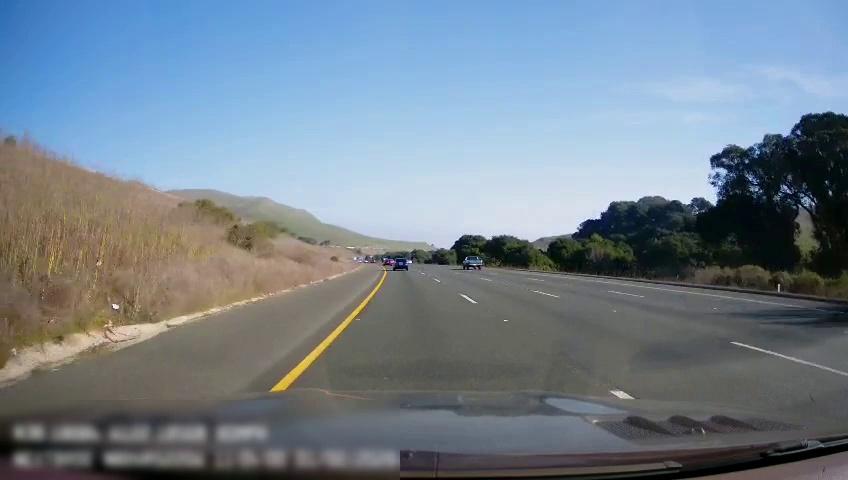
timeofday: Day
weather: Sunny
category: Drivable Space
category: Vehicles | Car
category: Vehicles | Truck
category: Lanes | Alternate Lane
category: Lanes | Alternate Lane
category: Lanes | Alternate Lane
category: Lanes | Current Lane
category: Lanes | Alternate Lane